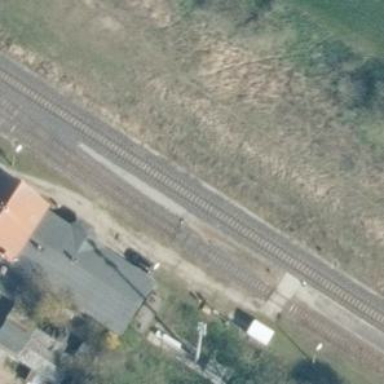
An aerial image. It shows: Solitary milestone along the railway.